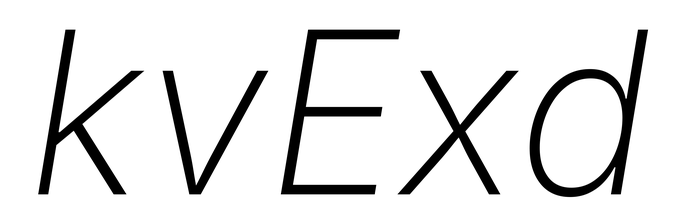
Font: Inter-Italic_ExtraLight_Italic